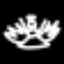
Label: angel